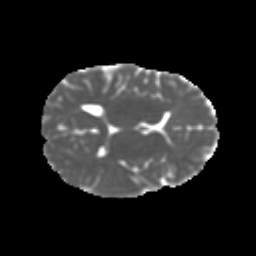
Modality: MD
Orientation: axial
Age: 12
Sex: female
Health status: ill
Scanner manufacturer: ge
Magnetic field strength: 3 T
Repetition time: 6.752 s
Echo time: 0.079 s